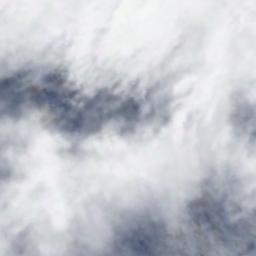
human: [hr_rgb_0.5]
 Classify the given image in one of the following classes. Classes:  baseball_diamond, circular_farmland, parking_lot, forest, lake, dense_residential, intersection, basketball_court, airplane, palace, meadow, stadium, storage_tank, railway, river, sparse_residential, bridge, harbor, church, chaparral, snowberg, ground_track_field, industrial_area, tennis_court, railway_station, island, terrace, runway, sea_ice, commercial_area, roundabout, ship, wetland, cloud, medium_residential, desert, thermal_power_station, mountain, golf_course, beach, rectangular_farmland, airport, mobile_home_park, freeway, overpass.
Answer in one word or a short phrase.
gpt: cloud